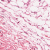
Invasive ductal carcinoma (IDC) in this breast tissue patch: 0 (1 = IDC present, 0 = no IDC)